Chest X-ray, PA view. Patient: 30 years old, sex F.
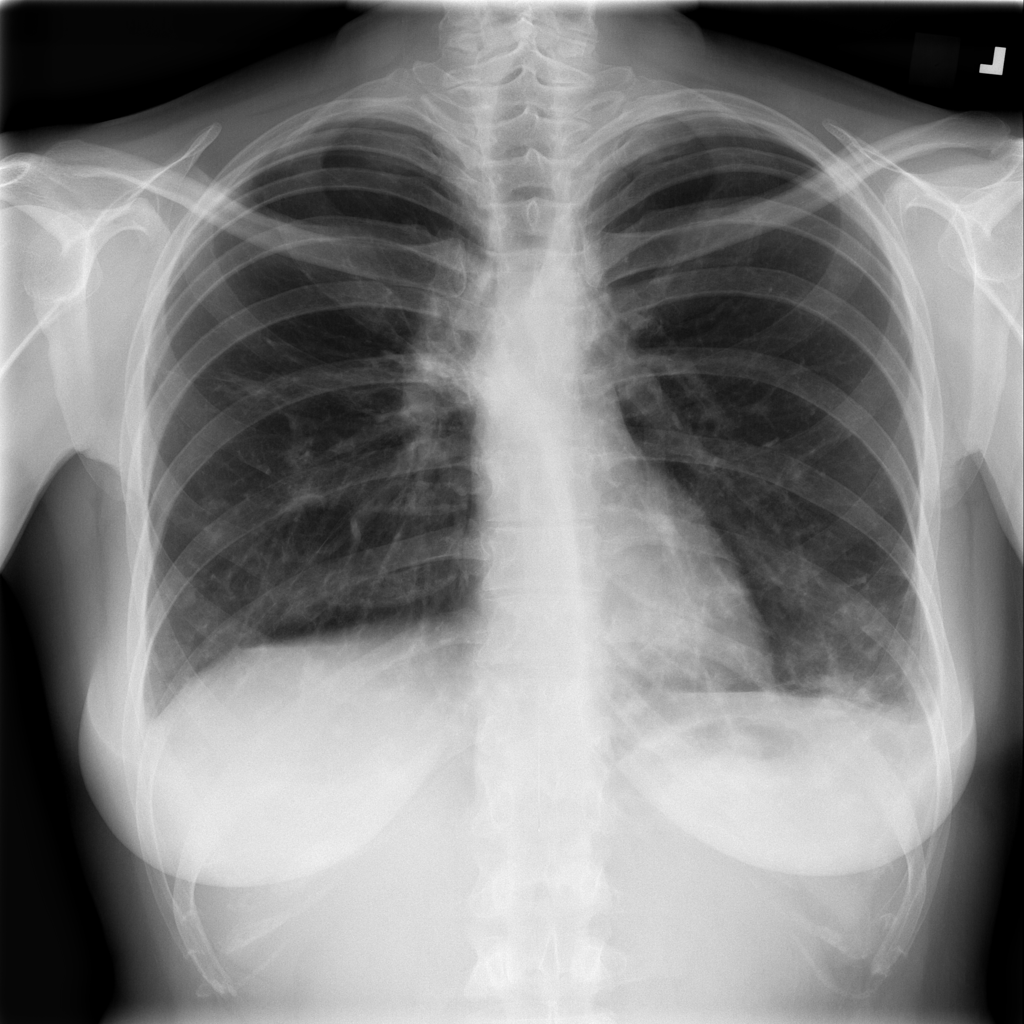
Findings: Effusion, Infiltration